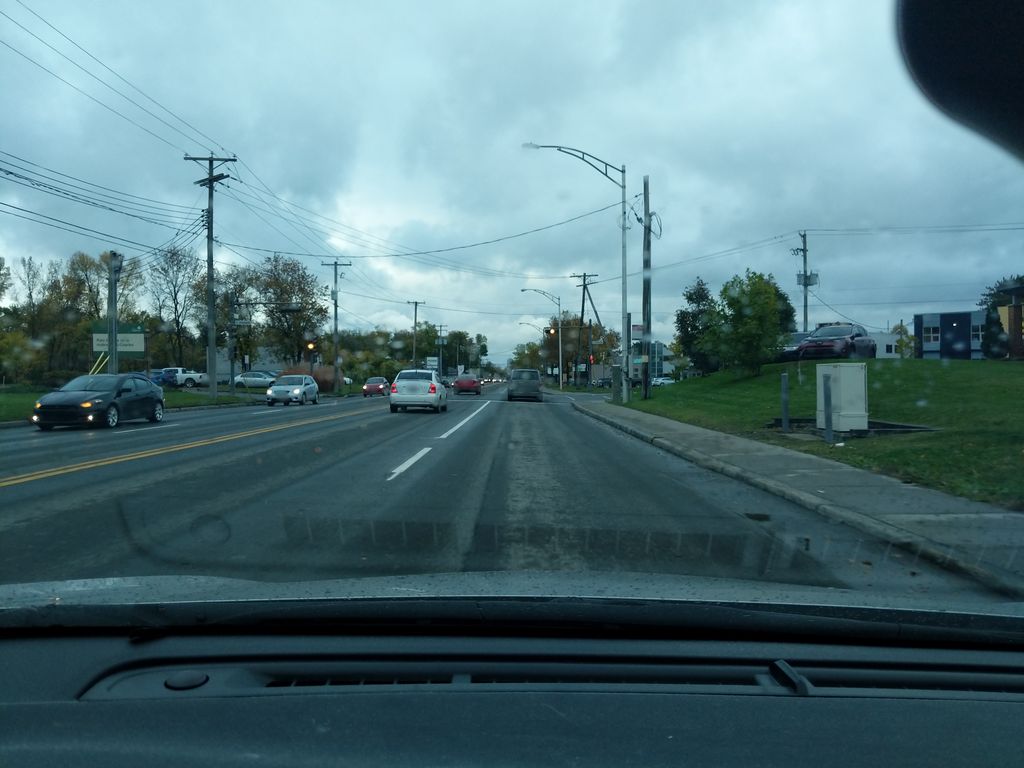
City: quebec_city